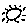
Label: sun